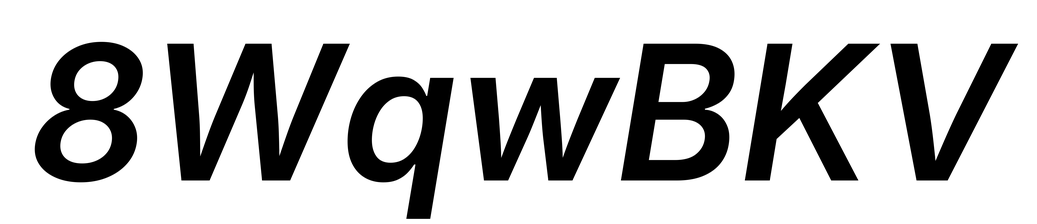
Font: Inter-Italic_SemiBold_Italic